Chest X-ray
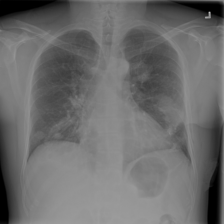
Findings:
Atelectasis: negative
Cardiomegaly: negative
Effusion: negative
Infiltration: negative
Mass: negative
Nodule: positive
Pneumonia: negative
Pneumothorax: negative
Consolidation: negative
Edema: negative
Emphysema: negative
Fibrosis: negative
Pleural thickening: negative
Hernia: negative